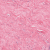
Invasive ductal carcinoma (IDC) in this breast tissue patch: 0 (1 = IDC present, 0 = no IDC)